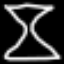
Label: hourglass